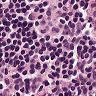
Metastatic tissue present: no